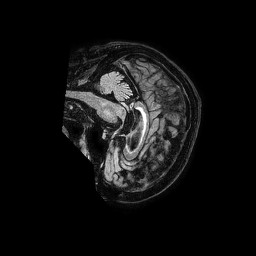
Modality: FLAIR
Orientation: sagittal
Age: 83
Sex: female
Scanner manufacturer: philips
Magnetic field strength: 1.5 T
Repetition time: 4.8 s
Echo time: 0.3 s